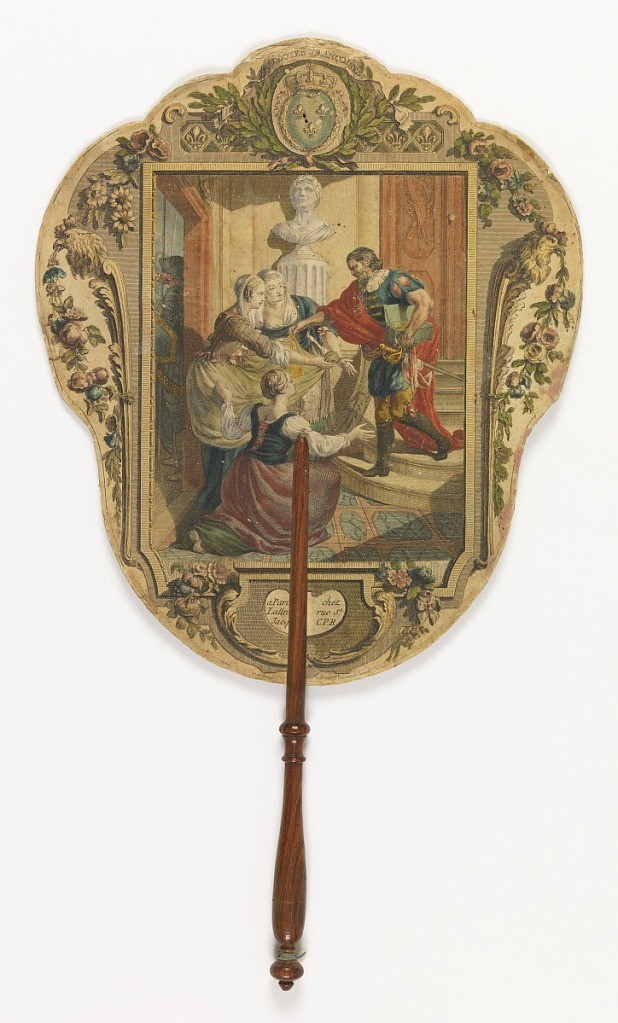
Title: La générosité et la reconnoissance (Generosity and Gratitude)
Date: early 19th century
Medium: Engraved and hand-colored paper leaf, turned wood handle
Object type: Handscreen
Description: Obverse: hand-colored engraving of a man giving gold coins to three women in front of a bust of Napoleon, surrounded by a scrolling framework, fleur-de-lys, and the coat of arms of Napoleon. Reverse: text on the relative merits of generosity and gratitude.